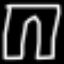
Label: pants